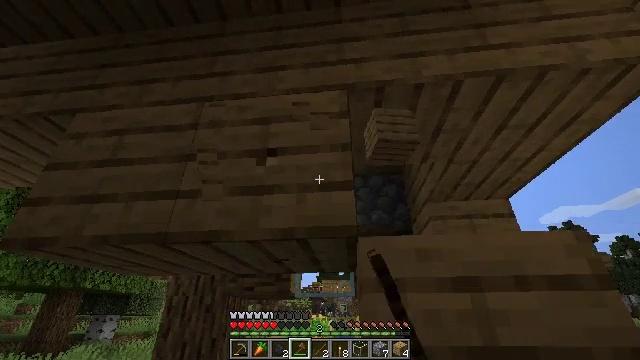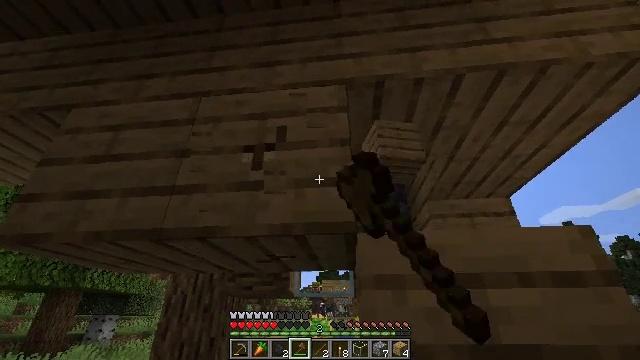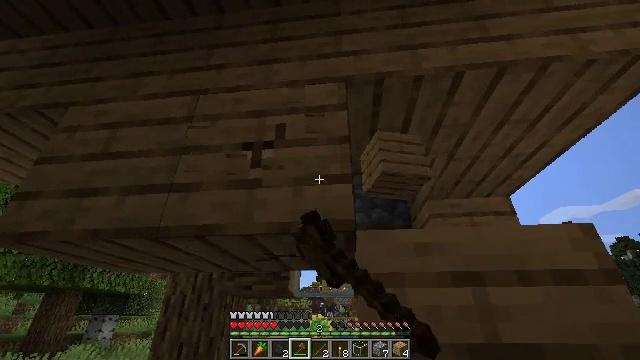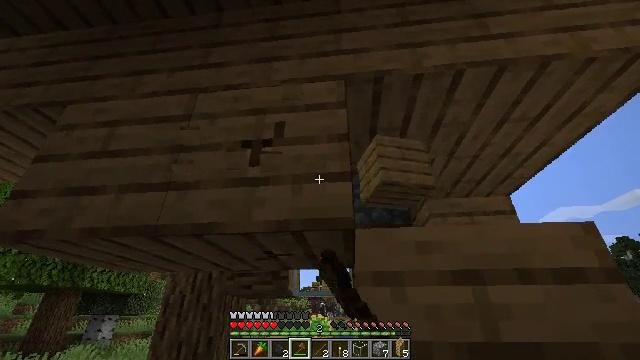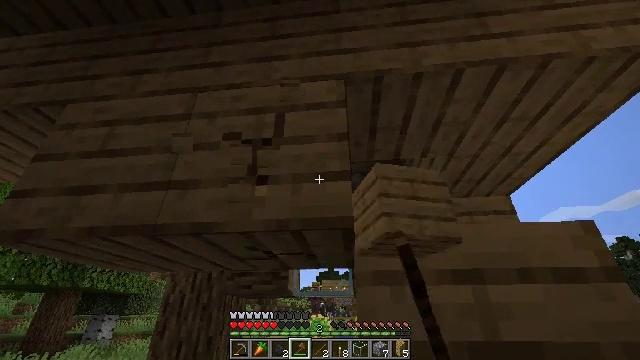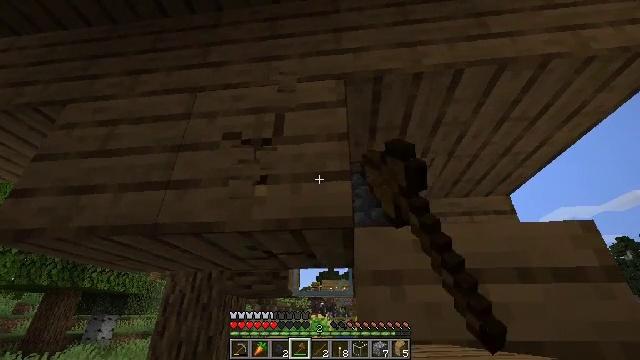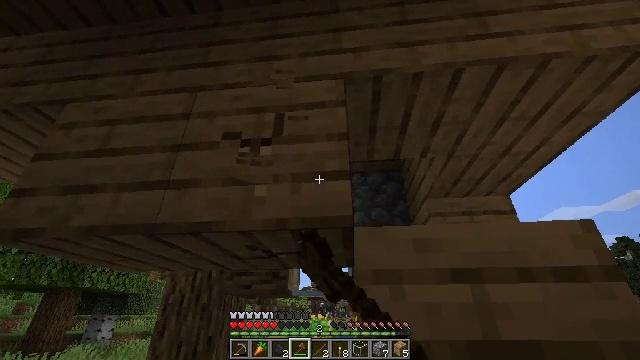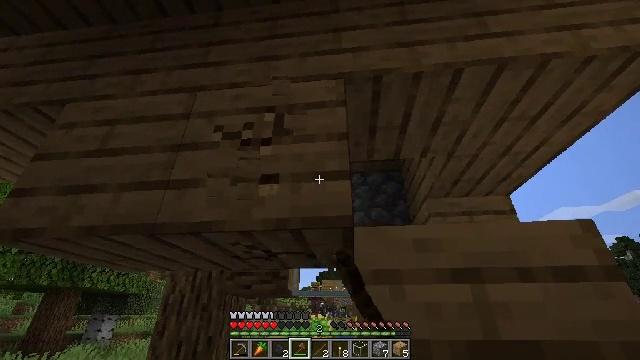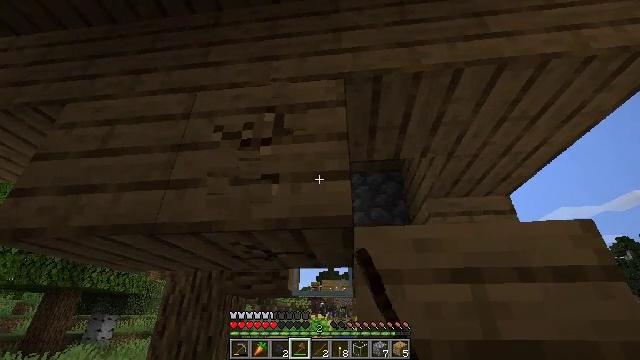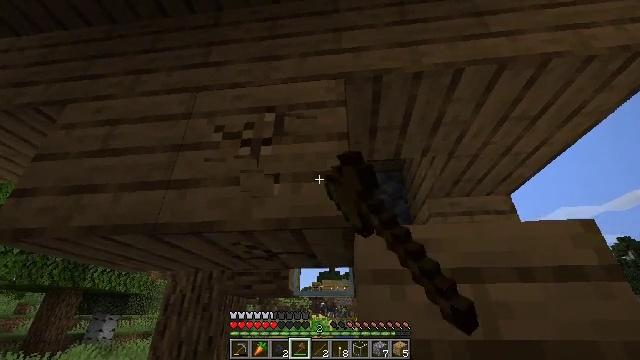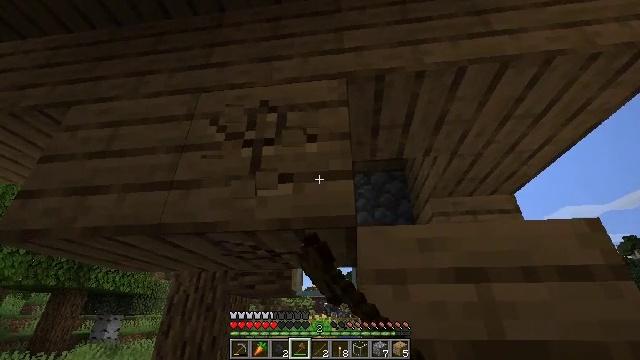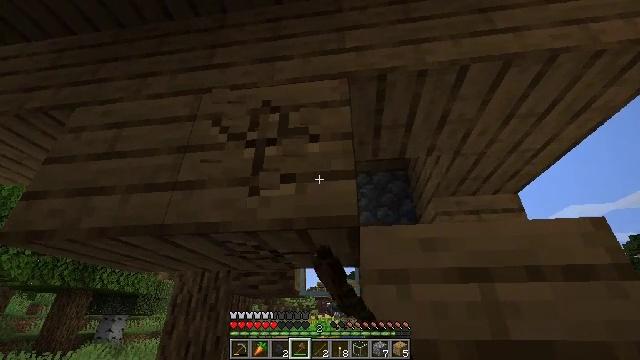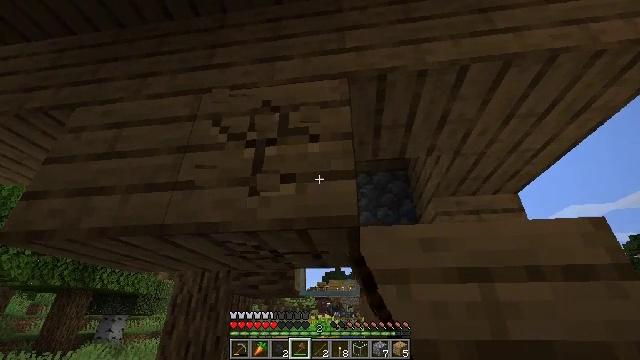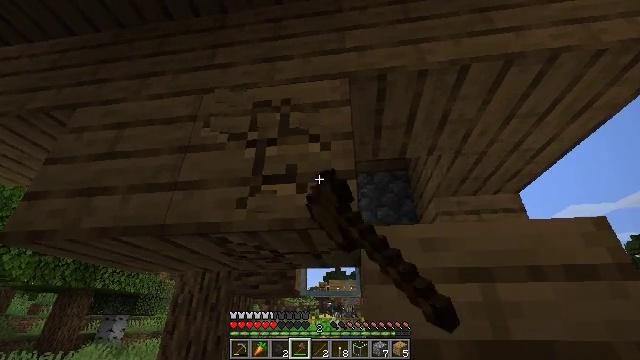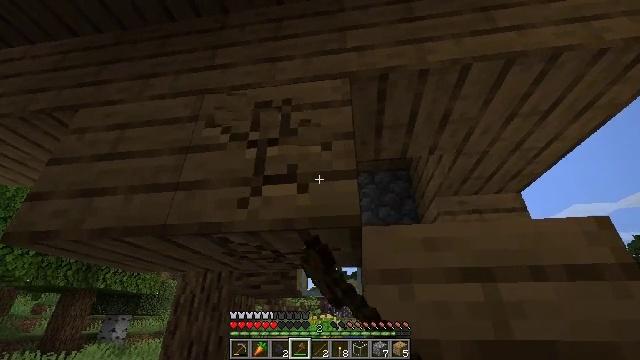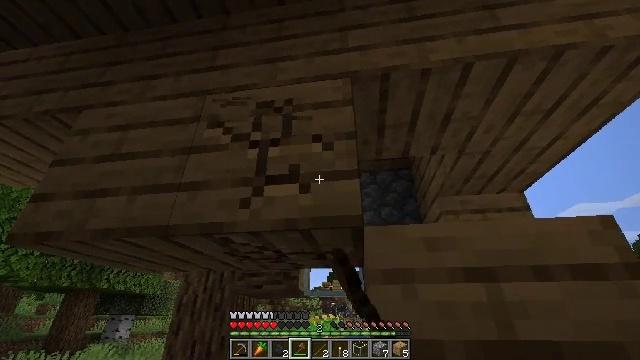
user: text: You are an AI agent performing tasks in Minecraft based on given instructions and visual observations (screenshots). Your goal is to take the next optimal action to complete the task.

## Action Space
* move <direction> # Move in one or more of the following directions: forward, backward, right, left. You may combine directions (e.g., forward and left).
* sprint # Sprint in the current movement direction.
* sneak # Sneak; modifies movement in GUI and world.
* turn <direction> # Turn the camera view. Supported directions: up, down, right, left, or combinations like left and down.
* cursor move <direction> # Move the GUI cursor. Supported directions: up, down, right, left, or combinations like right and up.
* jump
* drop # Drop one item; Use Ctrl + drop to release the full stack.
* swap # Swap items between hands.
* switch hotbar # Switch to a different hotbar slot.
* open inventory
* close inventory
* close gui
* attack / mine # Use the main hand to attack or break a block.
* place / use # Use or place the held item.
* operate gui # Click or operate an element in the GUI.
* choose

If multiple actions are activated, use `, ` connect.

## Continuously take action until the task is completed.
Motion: motion action
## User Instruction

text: Gather some oak planks.
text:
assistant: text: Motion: attack / mine
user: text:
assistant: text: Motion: attack / mine
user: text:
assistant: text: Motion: attack / mine
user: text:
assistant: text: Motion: attack / mine
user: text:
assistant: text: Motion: attack / mine
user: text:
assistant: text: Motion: attack / mine
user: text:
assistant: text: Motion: attack / mine
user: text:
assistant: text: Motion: attack / mine
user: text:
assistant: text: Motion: attack / mine
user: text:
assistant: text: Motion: attack / mine
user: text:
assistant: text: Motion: attack / mine
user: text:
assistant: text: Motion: attack / mine
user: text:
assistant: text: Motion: attack / mine
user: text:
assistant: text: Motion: attack / mine
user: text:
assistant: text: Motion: attack / mine
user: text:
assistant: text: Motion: attack / mine
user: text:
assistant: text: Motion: attack / mine
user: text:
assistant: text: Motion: attack / mine
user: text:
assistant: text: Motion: attack / mine
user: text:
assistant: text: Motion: attack / mine
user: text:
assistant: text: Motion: attack / mine
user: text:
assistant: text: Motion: attack / mine
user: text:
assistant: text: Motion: attack / mine
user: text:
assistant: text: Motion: attack / mine
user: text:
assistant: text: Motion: attack / mine
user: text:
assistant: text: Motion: attack / mine
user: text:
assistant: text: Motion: attack / mine
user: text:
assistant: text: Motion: attack / mine
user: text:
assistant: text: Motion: attack / mine
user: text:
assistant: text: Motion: attack / mine